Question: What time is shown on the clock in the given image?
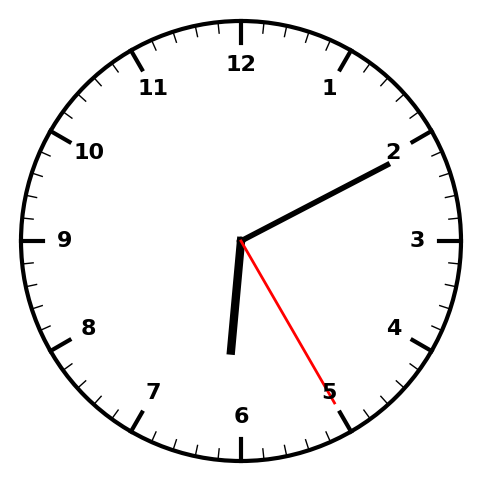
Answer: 06:10:25